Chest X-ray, PA view. Patient: 39 years old, sex M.
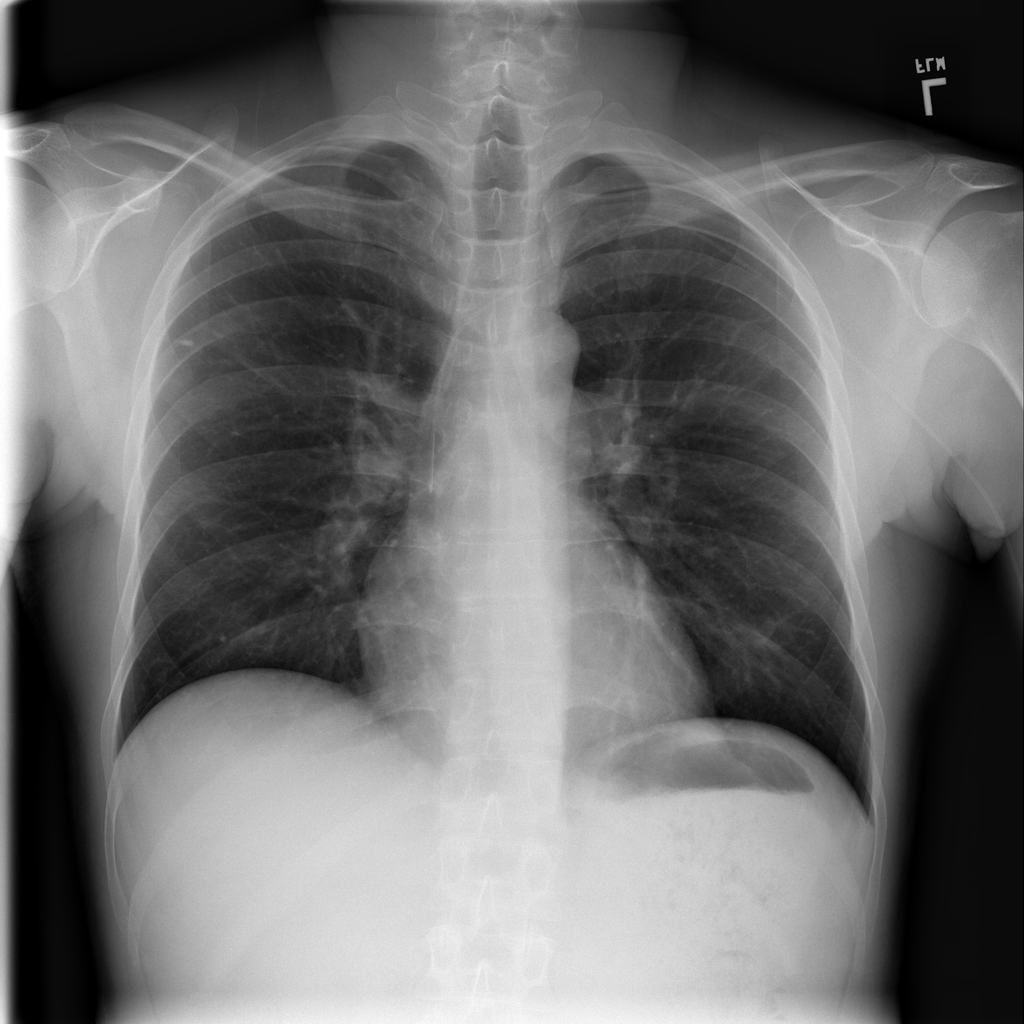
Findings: No Finding